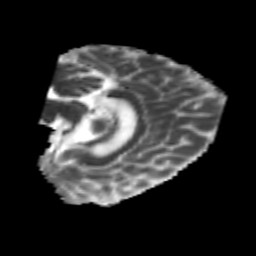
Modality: MD
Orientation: sagittal
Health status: healthy
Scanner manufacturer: philips
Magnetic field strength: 3 T
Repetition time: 6.964 s
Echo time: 0.092 s